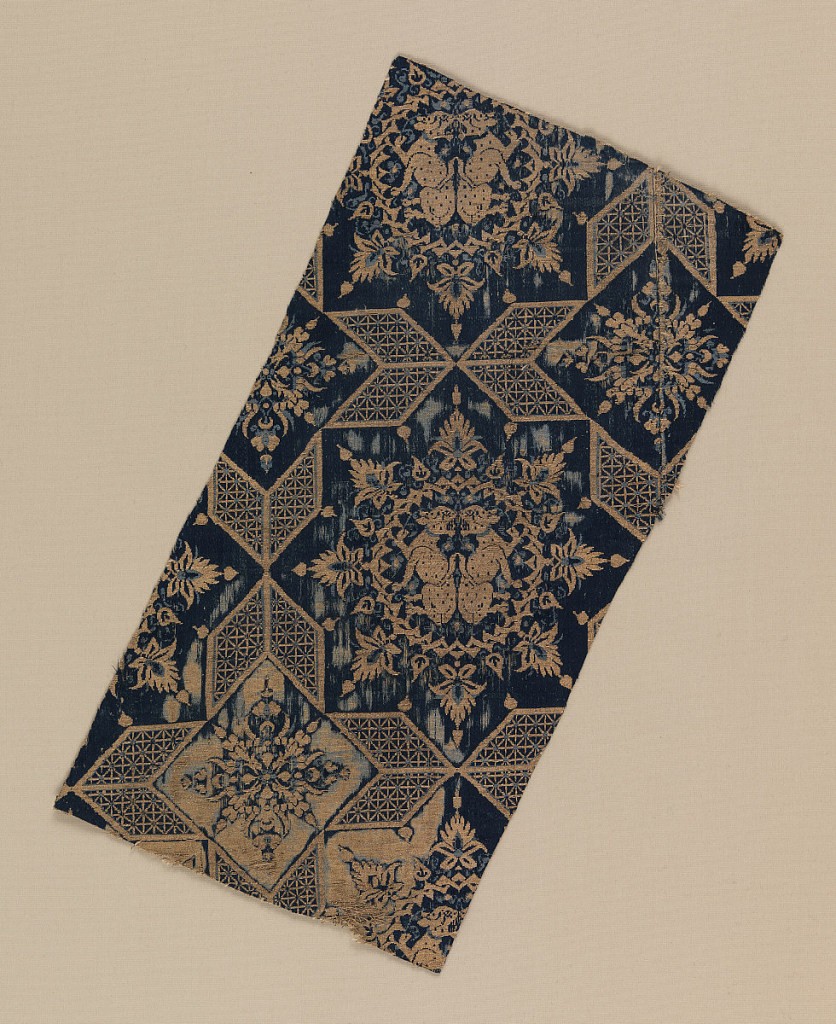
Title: Textile
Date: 15th century
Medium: silk, metallic (gilded parchment wound around linen core) Technique: two interconnected structures: 4&1 satin and weft faced plain weave (lampas) Label: silk and metallic lampas
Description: Fragment of woven silk with eight-pointed stars containing regardant leopards or cheetahs alternating with palmettes and leaf forms. The stars are formed from parallelograms with lattice-like fillings. The leopard or cheetah pairs are surrounded by inlaced bands and pointed foliage. In cream and gold on a dark blue ground.